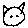
Label: cat